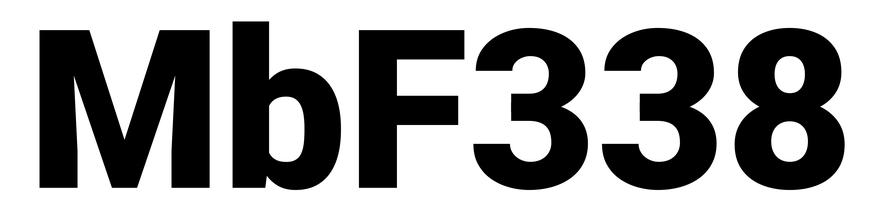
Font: Roboto_Black